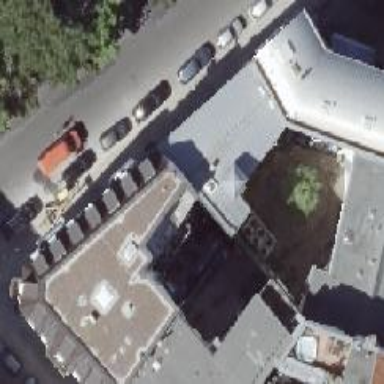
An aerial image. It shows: Office building.